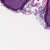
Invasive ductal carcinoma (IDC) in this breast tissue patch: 0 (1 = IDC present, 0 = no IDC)